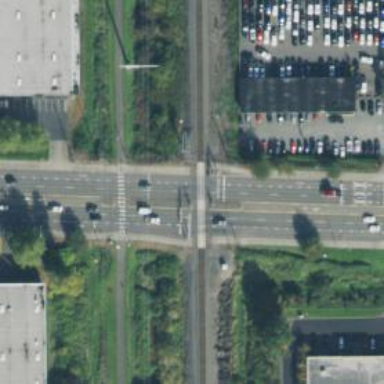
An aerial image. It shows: Railway crossing with full barriers.